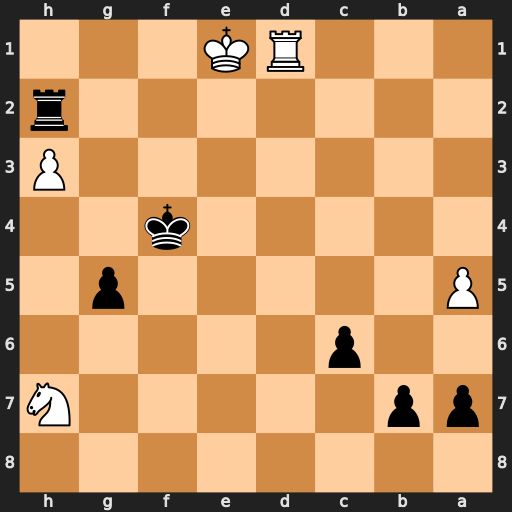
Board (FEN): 8/pp5N/2p5/P5p1/5k2/7P/7r/3RK3
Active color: b
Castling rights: -
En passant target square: -
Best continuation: Ke3 Rd3+ Kxd3